Field crop: maize
Growth stage: 2
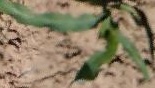
Species: maize